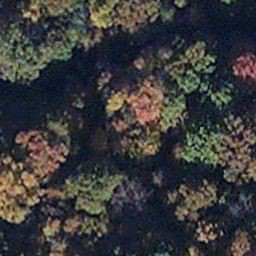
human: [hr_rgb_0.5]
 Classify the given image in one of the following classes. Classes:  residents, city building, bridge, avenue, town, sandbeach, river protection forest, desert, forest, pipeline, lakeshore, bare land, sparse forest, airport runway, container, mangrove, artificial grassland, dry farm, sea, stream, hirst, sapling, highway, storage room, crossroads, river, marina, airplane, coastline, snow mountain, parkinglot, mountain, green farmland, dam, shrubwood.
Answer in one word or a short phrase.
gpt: mangrove